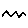
Label: zigzag